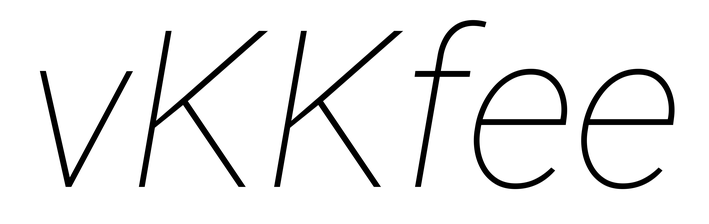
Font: Roboto-Italic_Thin_Italic